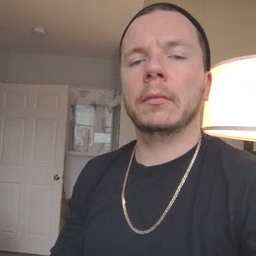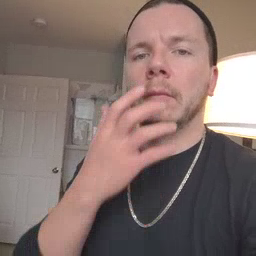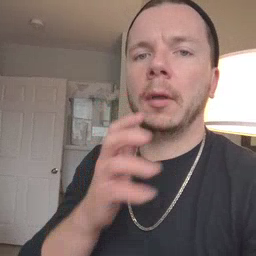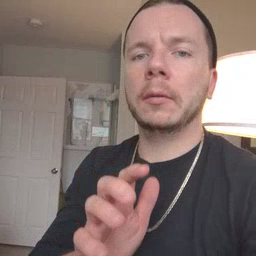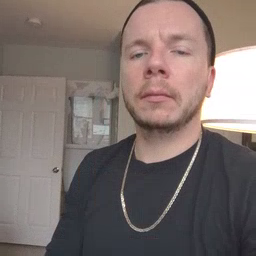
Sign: hot